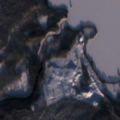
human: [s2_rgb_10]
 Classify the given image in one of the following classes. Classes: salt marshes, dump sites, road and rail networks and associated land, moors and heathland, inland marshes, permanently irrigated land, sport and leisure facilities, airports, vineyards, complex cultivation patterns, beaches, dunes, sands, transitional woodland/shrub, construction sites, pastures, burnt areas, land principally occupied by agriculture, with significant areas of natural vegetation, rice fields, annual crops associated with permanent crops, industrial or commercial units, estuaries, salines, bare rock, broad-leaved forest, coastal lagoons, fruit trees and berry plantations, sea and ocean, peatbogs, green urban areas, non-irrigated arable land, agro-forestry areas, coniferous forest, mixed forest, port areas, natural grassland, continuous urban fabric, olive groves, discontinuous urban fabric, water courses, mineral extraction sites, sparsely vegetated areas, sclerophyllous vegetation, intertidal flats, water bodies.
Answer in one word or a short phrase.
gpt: coniferous forest, mixed forest, transitional woodland/shrub, water bodies